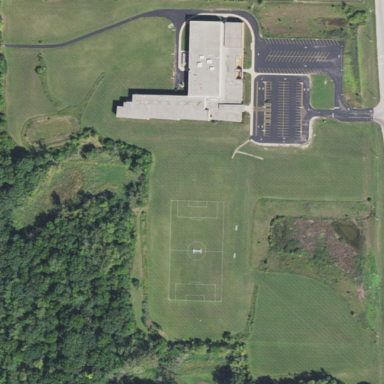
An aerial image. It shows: School.